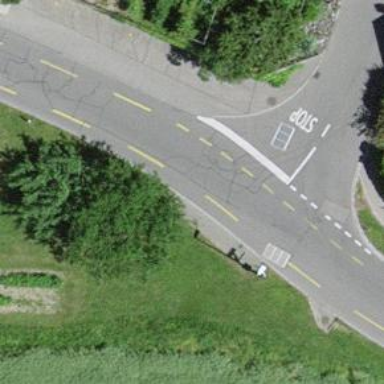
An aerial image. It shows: Bus stop with platform for public transport.